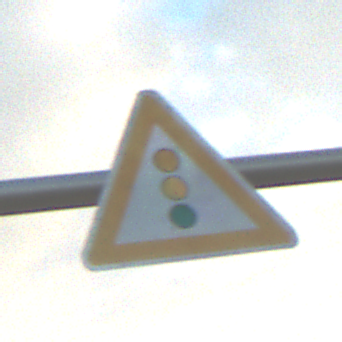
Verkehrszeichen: Lichtzeichenanlage
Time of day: SunriseSunset
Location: Outdoor (RoadRail)
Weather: PartlyCloudy
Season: NotSpecified
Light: Natural